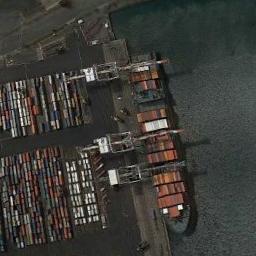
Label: ship